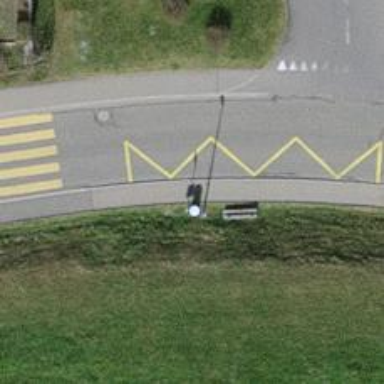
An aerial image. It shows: Bus stop with platform for public transport.